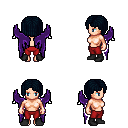
a pixel art fantasy rpg character, female body template, human, light skin, purple wings, red pants, raven pageboy hairstyle, black shoes, four views (front, back, left, right), 2x2 character sprite sheet, small pixel art, hard edges, no anti-aliasing